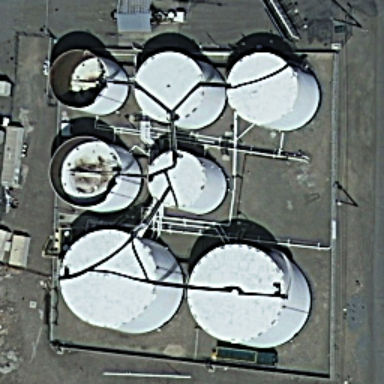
Several tanks were arranged in order .